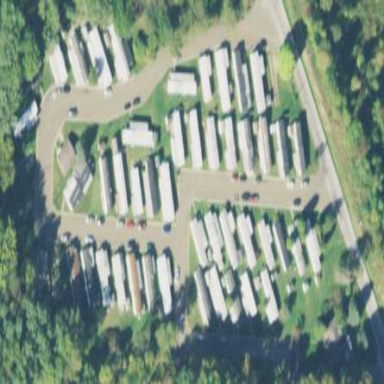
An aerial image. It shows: Trailer park.